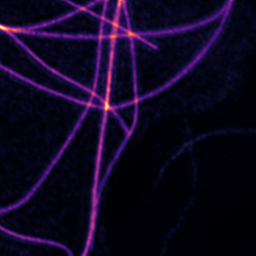
Label: Super-resolution Microtubules image